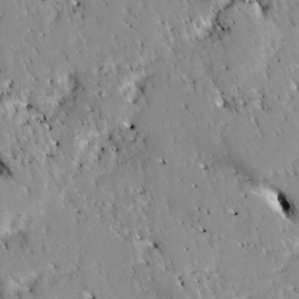
Label: non_frost